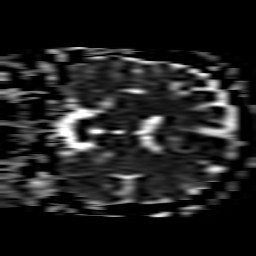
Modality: ADC
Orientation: coronal
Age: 50
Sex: male
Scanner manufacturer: philips
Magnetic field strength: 3 T
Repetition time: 4.269 s
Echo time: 0.06119 s